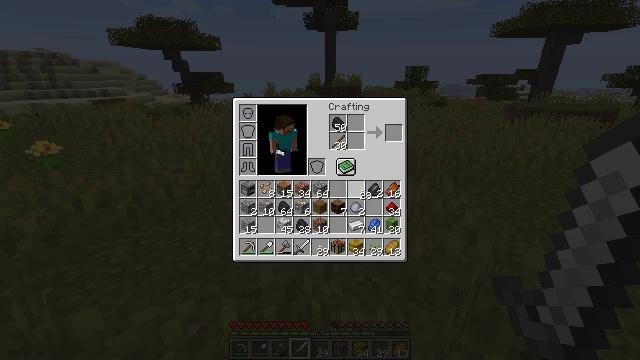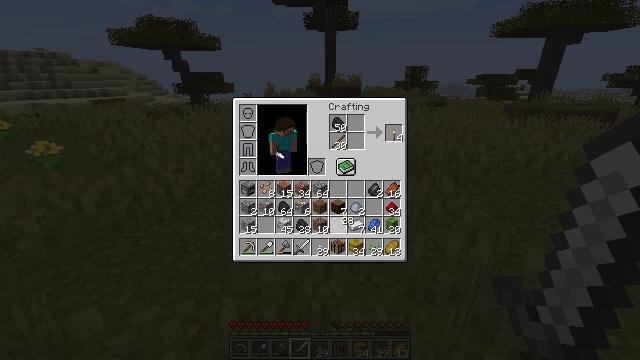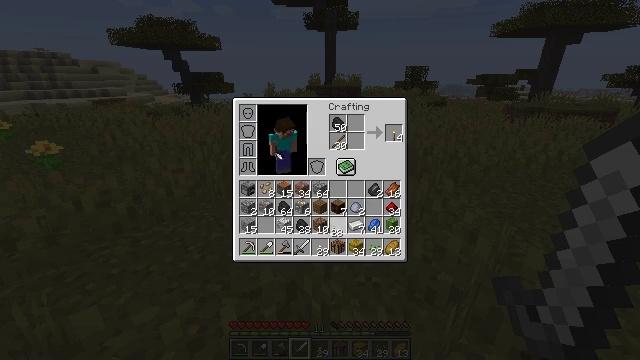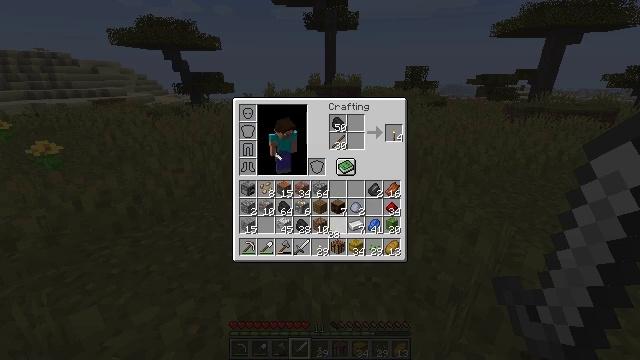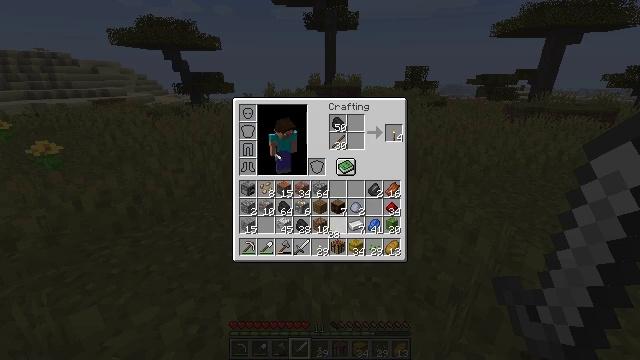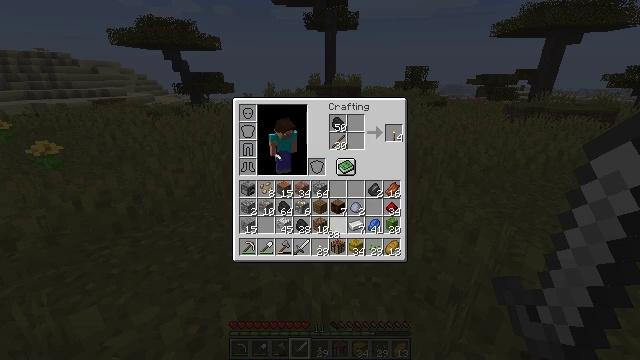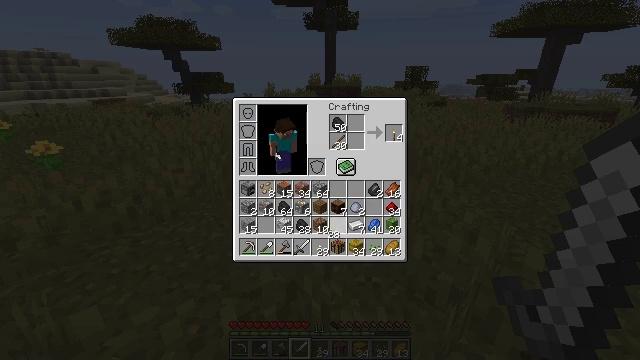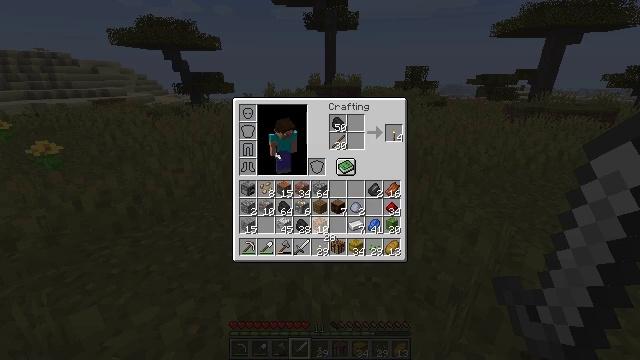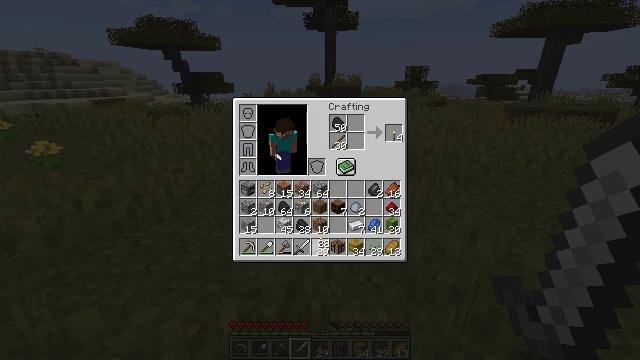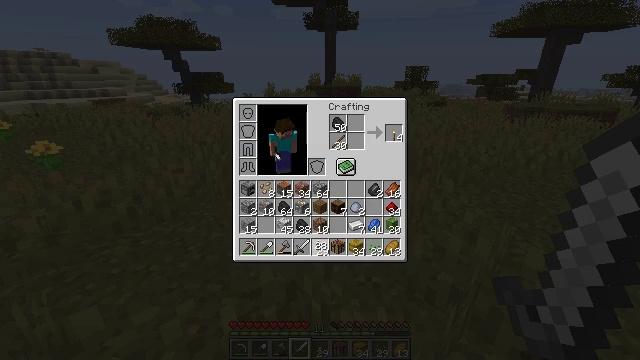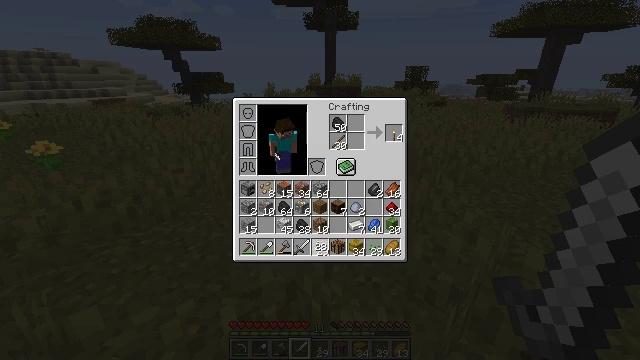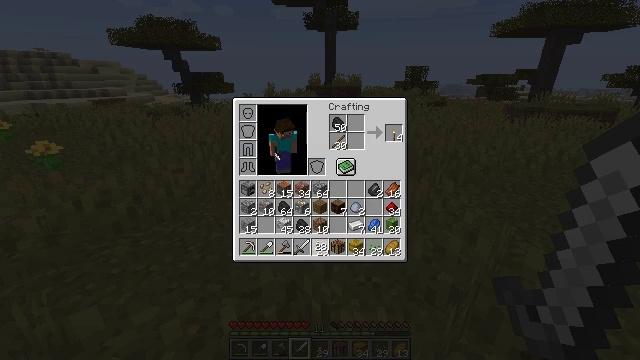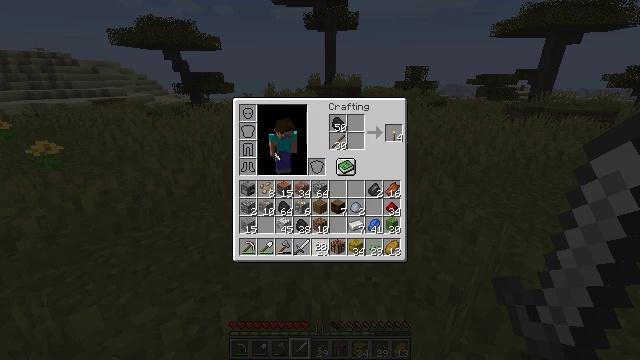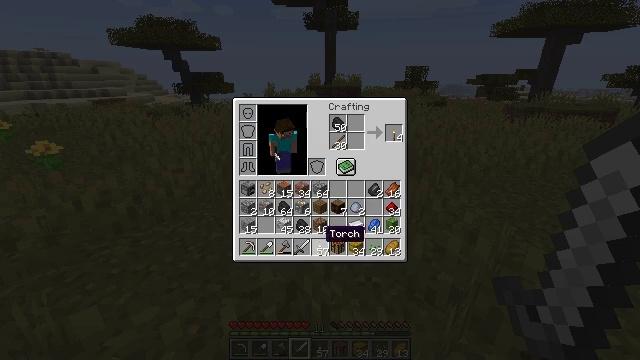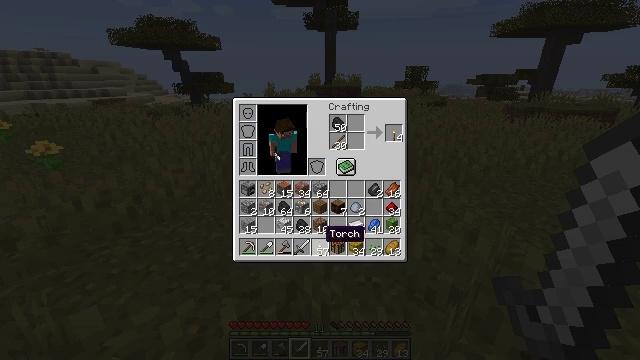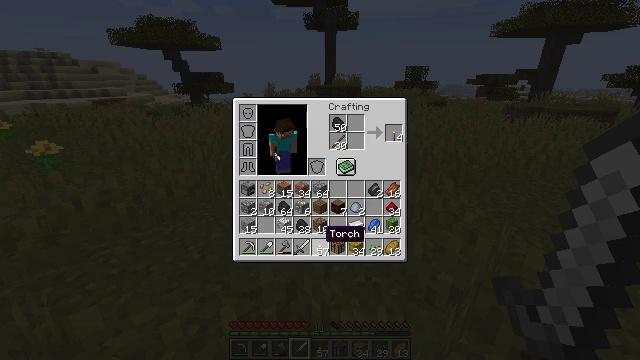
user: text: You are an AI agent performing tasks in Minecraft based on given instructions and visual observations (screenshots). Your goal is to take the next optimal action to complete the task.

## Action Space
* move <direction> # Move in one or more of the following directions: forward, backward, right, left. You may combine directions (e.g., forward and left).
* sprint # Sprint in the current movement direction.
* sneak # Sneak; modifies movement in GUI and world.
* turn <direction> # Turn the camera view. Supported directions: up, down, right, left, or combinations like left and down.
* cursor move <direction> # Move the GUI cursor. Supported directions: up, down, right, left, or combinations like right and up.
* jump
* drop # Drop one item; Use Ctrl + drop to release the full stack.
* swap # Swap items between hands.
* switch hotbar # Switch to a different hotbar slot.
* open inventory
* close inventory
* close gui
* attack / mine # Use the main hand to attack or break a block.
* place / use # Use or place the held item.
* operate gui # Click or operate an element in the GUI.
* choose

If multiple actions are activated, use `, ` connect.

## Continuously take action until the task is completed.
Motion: motion action
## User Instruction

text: Break the lime bed to pick it up.
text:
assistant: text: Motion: cursor move left and down, open gui
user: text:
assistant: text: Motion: cursor move left and down
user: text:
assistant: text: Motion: no_op
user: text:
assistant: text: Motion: no_op
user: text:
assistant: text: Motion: no_op
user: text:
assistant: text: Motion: no_op
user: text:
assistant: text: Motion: no_op
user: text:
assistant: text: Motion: no_op
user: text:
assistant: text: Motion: no_op
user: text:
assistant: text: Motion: operate gui
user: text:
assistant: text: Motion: operate gui
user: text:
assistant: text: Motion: operate gui
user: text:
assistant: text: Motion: no_op
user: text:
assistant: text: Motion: no_op
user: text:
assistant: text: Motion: no_op
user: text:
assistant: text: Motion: cursor move up
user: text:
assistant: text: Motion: cursor move right and up
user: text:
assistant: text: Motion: cursor move right and up
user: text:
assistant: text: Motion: cursor move up
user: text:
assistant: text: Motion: no_op
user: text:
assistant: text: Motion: no_op
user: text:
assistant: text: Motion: no_op
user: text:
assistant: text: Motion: no_op
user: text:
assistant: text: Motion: no_op
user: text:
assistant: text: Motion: no_op
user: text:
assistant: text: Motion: operate gui
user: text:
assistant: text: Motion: operate gui
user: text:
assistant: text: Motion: operate gui
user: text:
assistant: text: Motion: cursor move right and down
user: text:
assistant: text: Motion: cursor move down